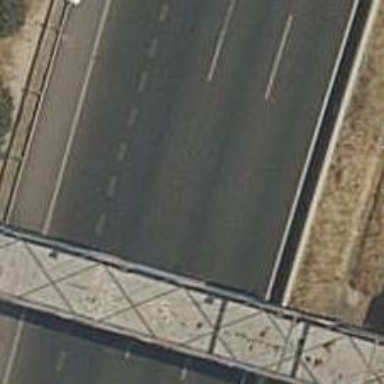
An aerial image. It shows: Asphalt motorway.